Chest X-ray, AP view. Patient: 38 years old, sex F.
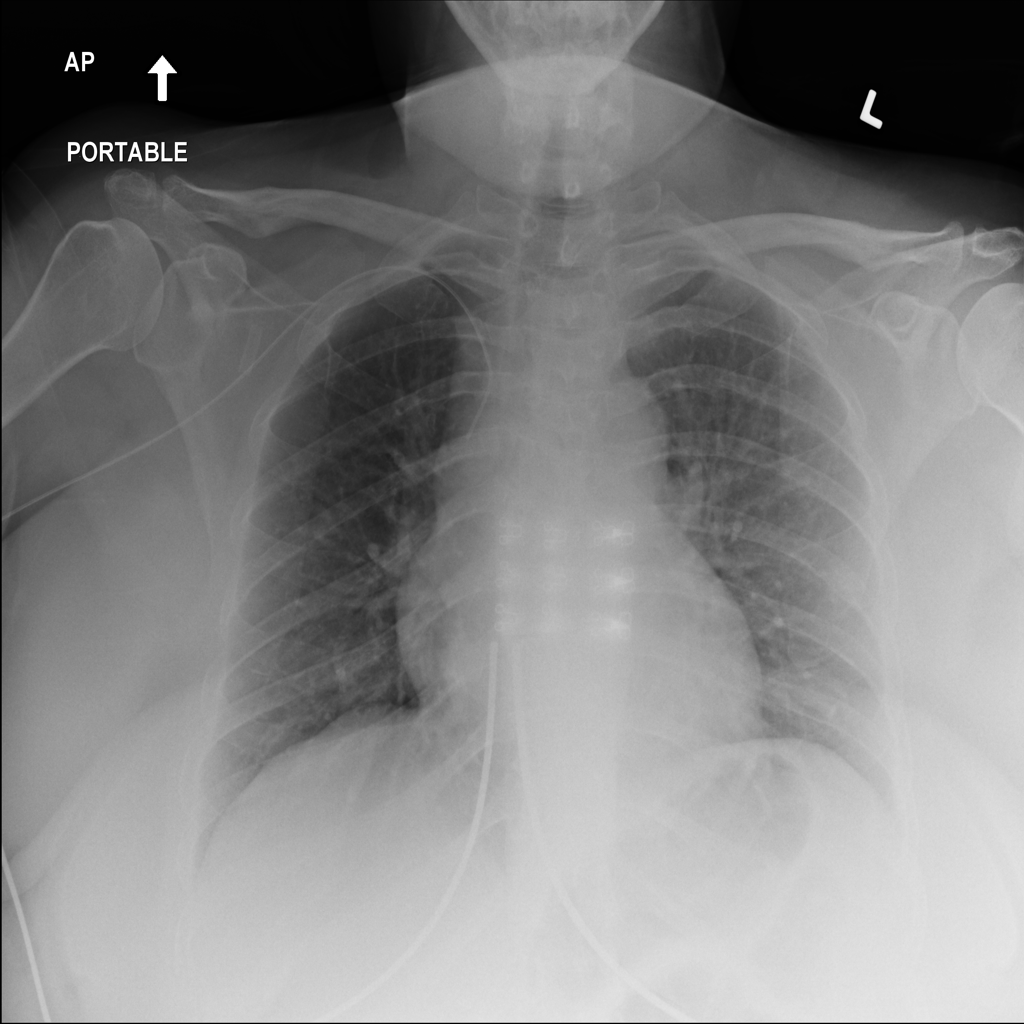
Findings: No Finding